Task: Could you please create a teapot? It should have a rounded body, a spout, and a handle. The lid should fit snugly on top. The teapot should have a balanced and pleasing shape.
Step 235:
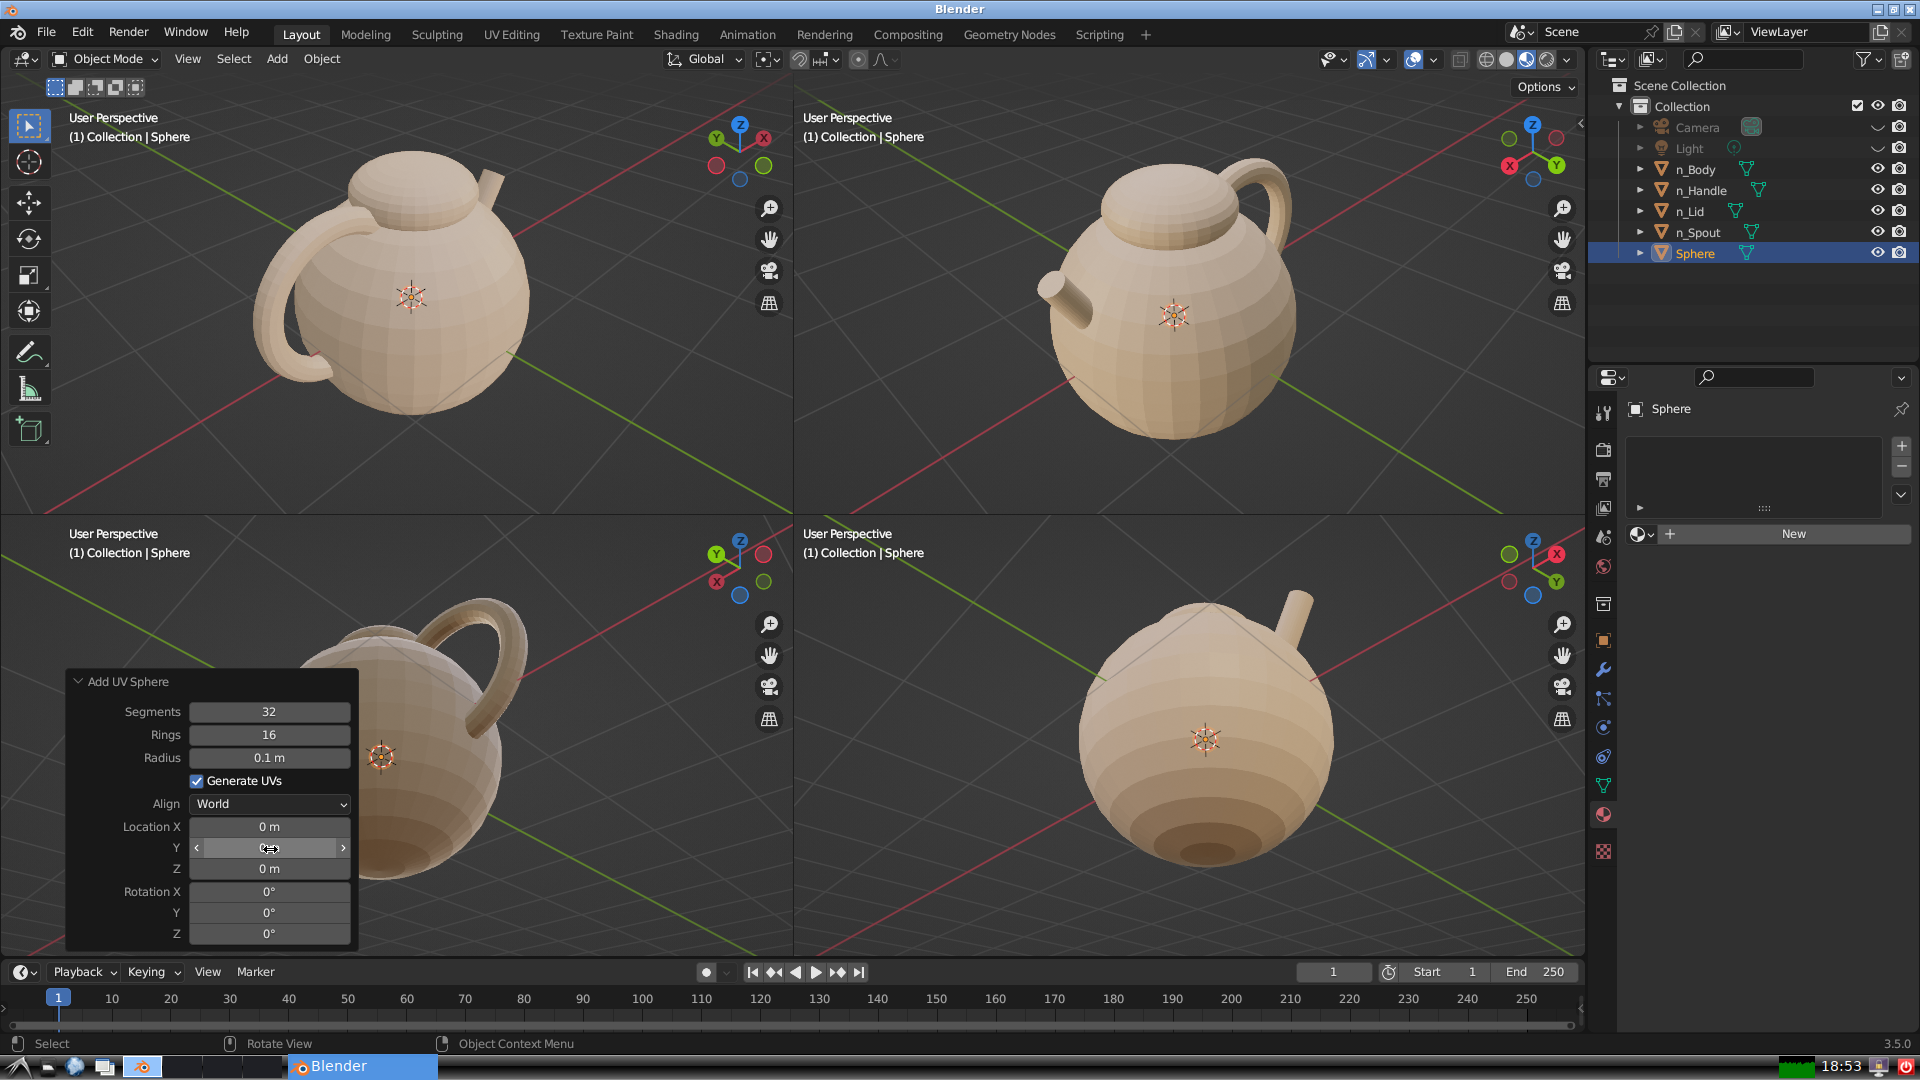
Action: {"mouse_move": [270, 867]}